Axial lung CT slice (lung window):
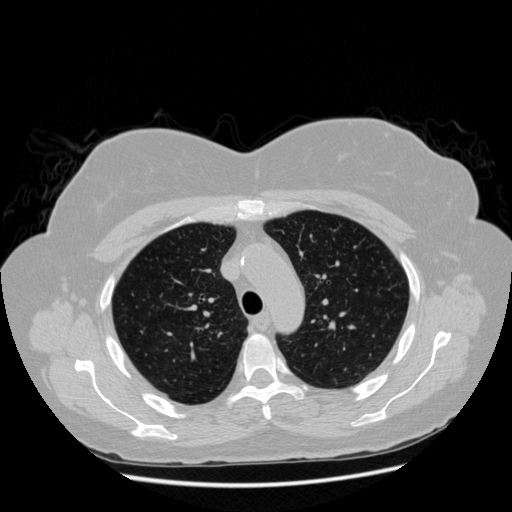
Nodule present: no